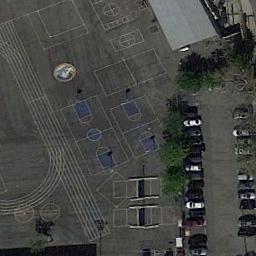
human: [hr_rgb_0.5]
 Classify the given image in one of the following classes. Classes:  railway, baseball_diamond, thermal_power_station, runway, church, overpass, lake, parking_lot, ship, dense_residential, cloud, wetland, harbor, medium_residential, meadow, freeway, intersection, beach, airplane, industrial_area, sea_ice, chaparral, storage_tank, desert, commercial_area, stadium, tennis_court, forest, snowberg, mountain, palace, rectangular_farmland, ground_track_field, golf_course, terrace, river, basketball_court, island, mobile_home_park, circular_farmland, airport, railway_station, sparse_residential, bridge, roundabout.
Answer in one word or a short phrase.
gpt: basketball_court